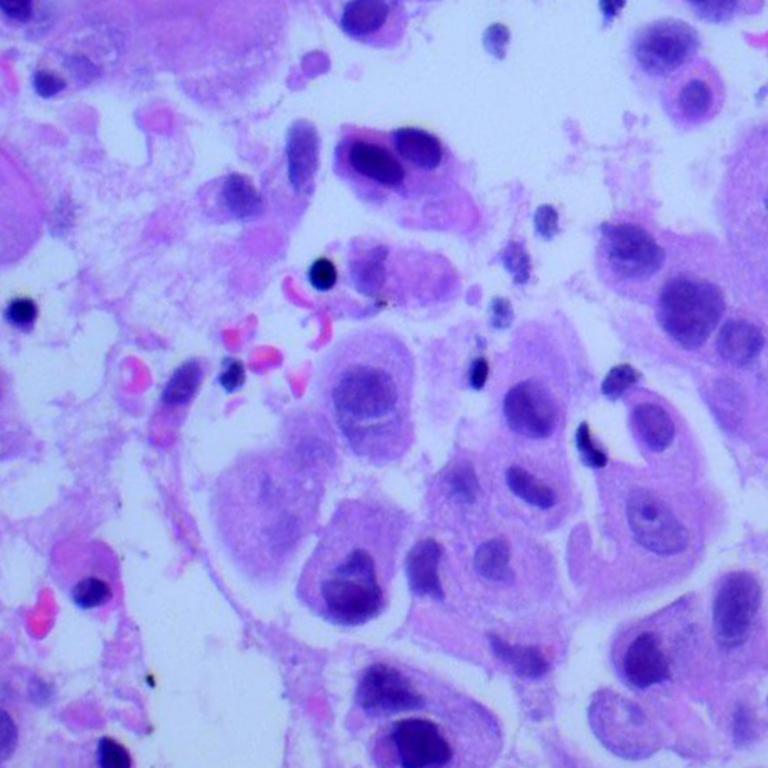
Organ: lung
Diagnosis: adenocarcinomas